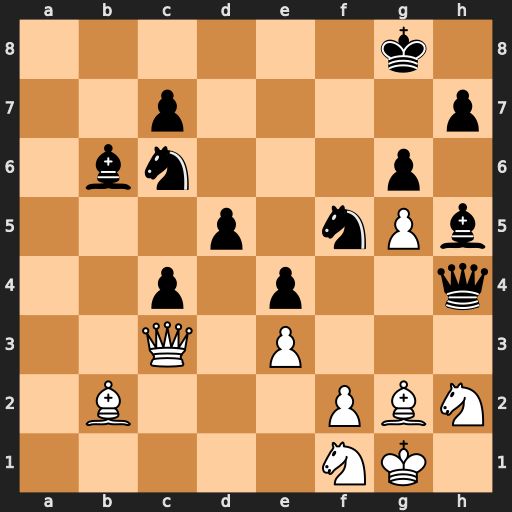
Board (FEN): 6k1/2p4p/1bn3p1/3p1nPb/2p1p2q/2Q1P3/1B3PBN/5NK1
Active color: w
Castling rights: -
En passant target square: -
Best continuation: Qh8+ Kf7 Qf6+ Ke8 Qxc6+